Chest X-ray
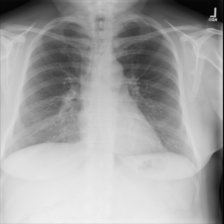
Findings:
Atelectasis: negative
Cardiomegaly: negative
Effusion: negative
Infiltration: negative
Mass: negative
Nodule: negative
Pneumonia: negative
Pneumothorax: negative
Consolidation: negative
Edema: negative
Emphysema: negative
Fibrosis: negative
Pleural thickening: negative
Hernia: negative